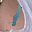
Label: 1